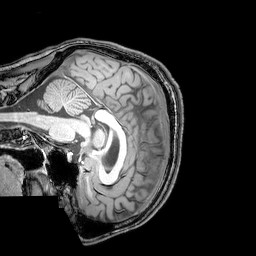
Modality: T1w
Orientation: sagittal
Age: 24
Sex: male
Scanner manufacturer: philips
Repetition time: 0.008139 s
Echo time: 0.00373 s